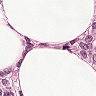
Metastatic tissue present: yes